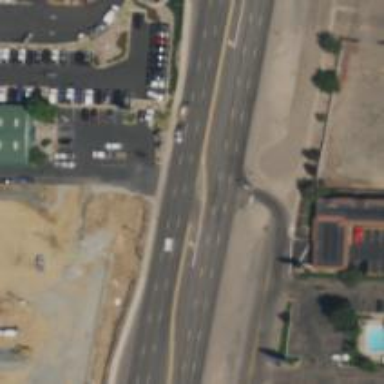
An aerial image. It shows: Primary highway with separate asphalt sidewalk.